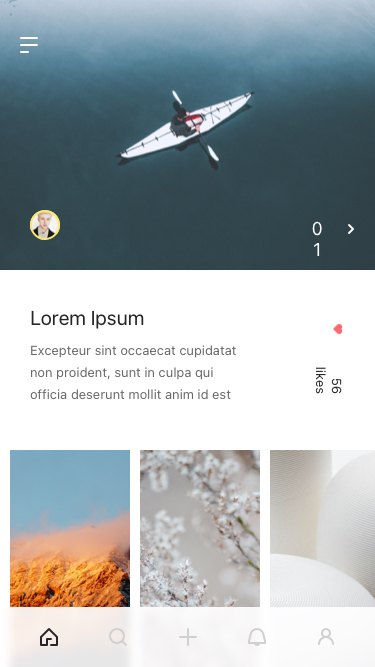
Text in this UI design:
01
Lorem Ipsum
Excepteur sint occaecat cupidatat non proident, sunt in culpa qui officia deserunt mollit anim id est laborum.
56 likes